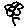
Label: flower